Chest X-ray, AP view. Patient: 78 years old, sex F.
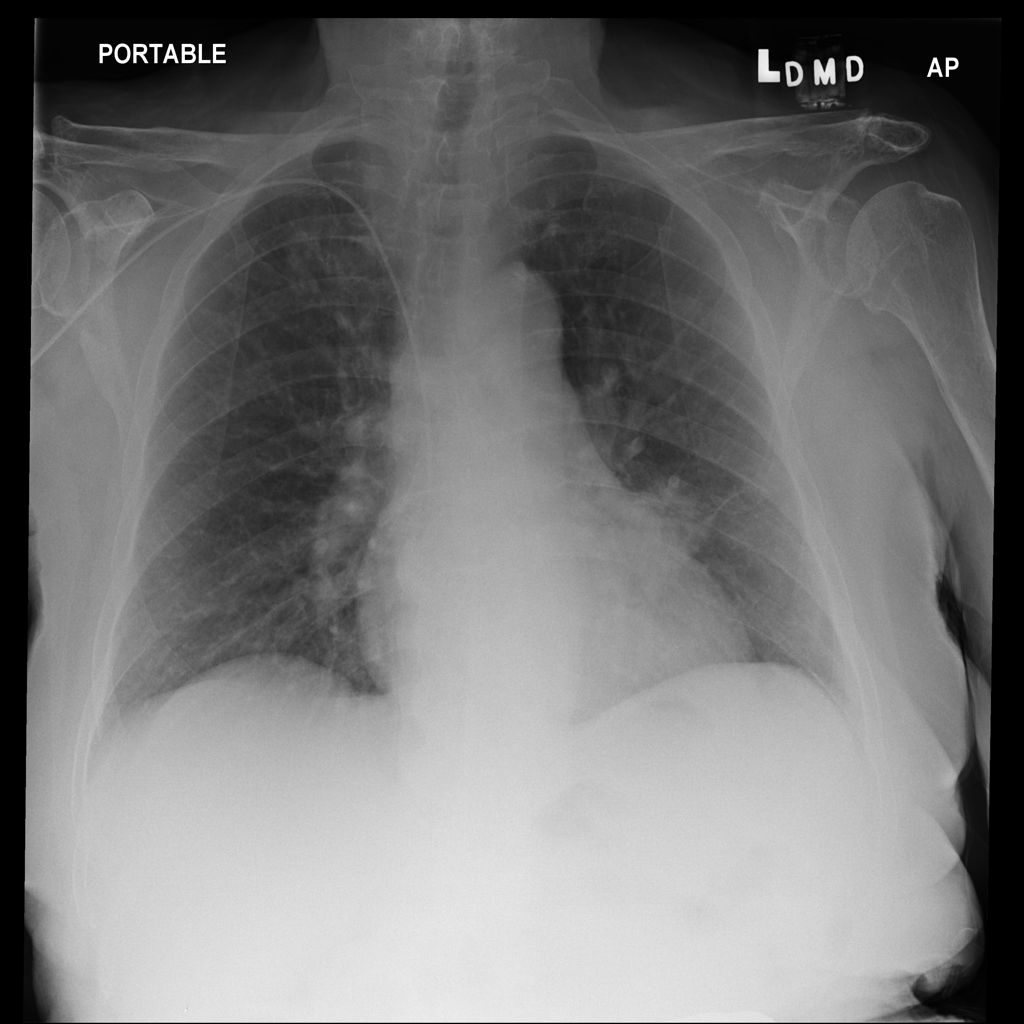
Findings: Edema, Infiltration, Mass